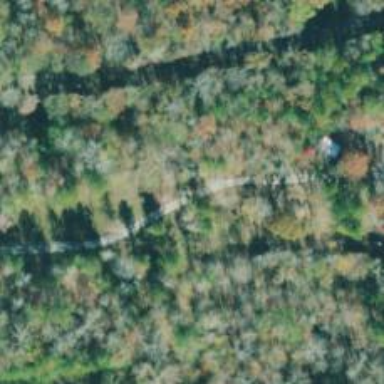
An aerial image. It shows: Driveway leading to service road.